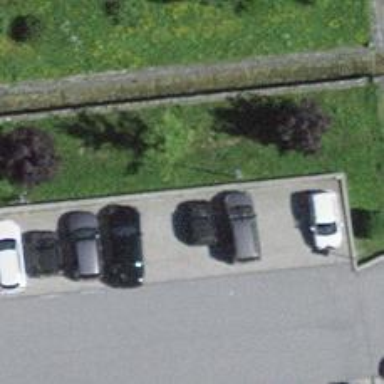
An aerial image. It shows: Charging station.